Question: I have a WCF REST style service using JSON and it works great in IE, but FireFox and Chrome are throwing a tantrum; something about cross domain calls.
I followed the advice here:
<URL>
But what I am now seeing is that although my browser sends the 2 requests (first for OPTIONS, then for POST), the POST request doesn't return anything at all. Again, IE works perfectly with this. What's missing?

:
'''
<script type="text/javascript">
function Search() {
var json = JSON.stringify($('#testForm').serializeObject());
$.ajax(
{
type: "POST",
url: "http://localhost:8000/MyService.svc/Search",
data: json,
contentType: "application/json; charset=utf-8",
dataType: "json",
success: function (response, status, xhr) {
GetResults(response.SearchResult.QueryId);
},
error: function (xhr, status, error) {
alert("Error
-----
" + xhr.status + '
' + xhr.responseText);
},
//complete: function (jqXHR, status) { alert('Status: ' + status + '
jqXHR: ' + JSON.stringify(jqXHR)); }
});
return false;
}
function GetResults(queryId) {
debugger;
$.ajax(
{
type: "GET",
url: "http://localhost:8000/MyService.svc/GetResults?queryId=" + queryId + "&ignoreXmlFeedSourceIds=",
//data: {},
contentType: 'application/json; charset=utf-8',
dataType: "json",
success: function (response, status, xhr) {
debugger;
DoSomethingWithResults(response);
},
error: function (xhr, status, error) {
alert(error);
},
complete: function (jqXHR, status) { alert('Status: ' + status + '
jqXHR: ' + JSON.stringify(jqXHR)); }
});
}
function DoSomethingWithResults(results) {
alert("In DoSomethingWithResults()");
// process the results here to show on UI
debugger;
};
$.fn.serializeObject = function () {
var o = {};
var a = this.serializeArray();
$.each(a, function () {
if (o[this.name] !== undefined) {
if (!o[this.name].push) {
o[this.name] = [o[this.name]];
}
o[this.name].push(this.value || '');
} else {
o[this.name] = this.value || '';
}
});
return o;
};
</script>
'''
:
'''
[ServiceContract]
public interface IMyService
{
[OperationContract]
[WebInvoke(BodyStyle = WebMessageBodyStyle.Wrapped, Method = "POST", RequestFormat = WebMessageFormat.Json, ResponseFormat = WebMessageFormat.Json, UriTemplate = "/Search")]
SearchResponse Search(RequestInfo requestInfo);
[OperationContract]
[WebInvoke(Method = "OPTIONS", UriTemplate = "/Search")]
void SearchAllowCors();
[OperationContract]
[WebInvoke(BodyStyle = WebMessageBodyStyle.Wrapped, Method = "GET", RequestFormat = WebMessageFormat.Json, ResponseFormat = WebMessageFormat.Json, UriTemplate = "/GetResults?queryId={queryId}&ignoreXmlFeedSourceIds={ignoreXmlFeedSourceIds}")]
IList<FlightJourneyAvailabilityResponse> GetResults(string queryId, string ignoreXmlFeedSourceIds);
}
'''
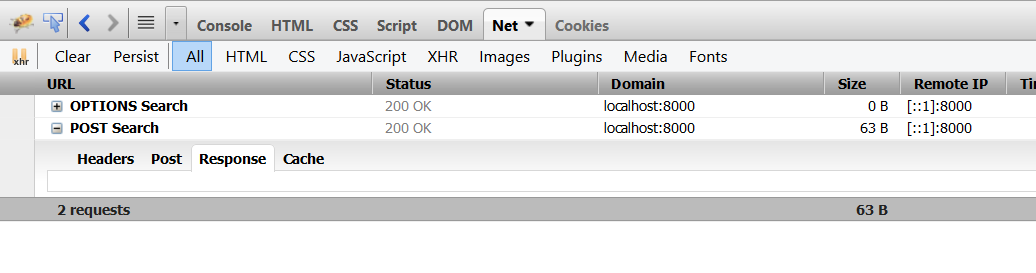
Answer: I faced a multitude of problems making WCF work properly with JSON/REST.. so instead I learned about the new ASP.NET Web API which makes this much simpler. For any new web services I will likely be using this instead of WCF.